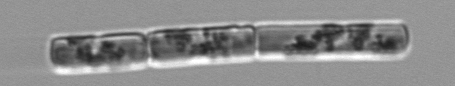
Label: Guinardia_delicatula